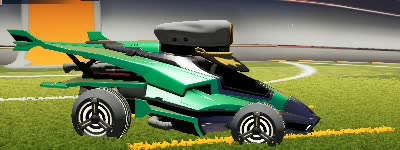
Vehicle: aftershock